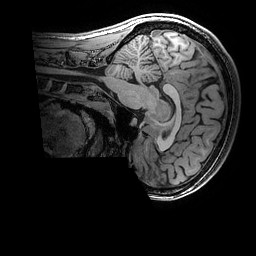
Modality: T1w
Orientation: sagittal
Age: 22
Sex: female
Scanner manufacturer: ge
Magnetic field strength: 3 T
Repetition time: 0.007 s
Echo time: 0.00342 s